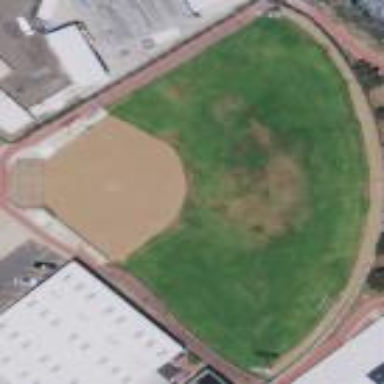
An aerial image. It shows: Baseball pitch surrounded by fence.